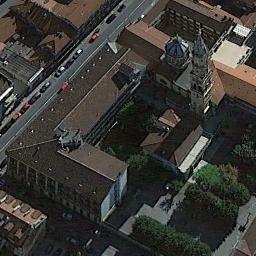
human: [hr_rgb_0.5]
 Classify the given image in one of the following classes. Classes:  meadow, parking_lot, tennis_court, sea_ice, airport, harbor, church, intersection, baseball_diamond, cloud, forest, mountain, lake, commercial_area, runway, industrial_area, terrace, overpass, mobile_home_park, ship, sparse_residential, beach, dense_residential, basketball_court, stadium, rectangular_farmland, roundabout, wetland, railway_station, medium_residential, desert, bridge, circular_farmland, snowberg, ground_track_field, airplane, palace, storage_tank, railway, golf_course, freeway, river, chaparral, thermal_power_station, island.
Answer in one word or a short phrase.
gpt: church